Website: slack
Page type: payment
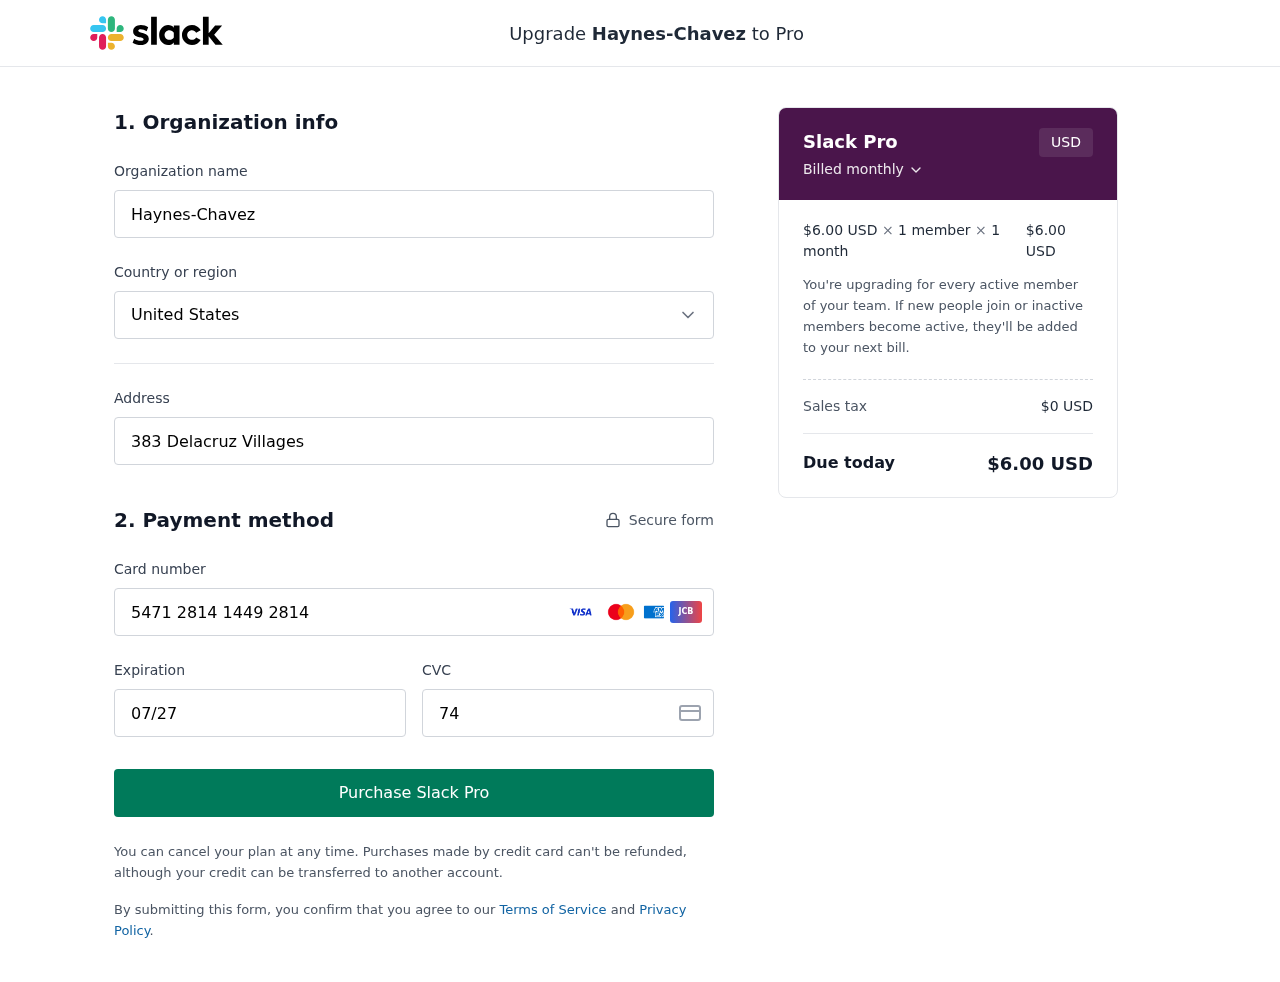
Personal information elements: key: PII_CARD_CVV
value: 745
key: PII_CARD_EXPIRY
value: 07/27
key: PII_CARD_NUMBER
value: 5471 2814 1449 2814
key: PII_COMPANY
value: Haynes-Chavez
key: PII_COUNTRY
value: United States
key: PII_STREET
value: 383 Delacruz Villages
Product elements: key: PRODUCT1_PRICE
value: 6
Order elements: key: ORDER_SUBTOTAL
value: $6.00 USD
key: ORDER_TAX
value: $0 USD
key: ORDER_TOTAL
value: $6.00 USD